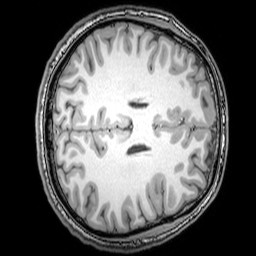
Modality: T1w
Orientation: axial
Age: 26
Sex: male
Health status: healthy
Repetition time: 0.081 s
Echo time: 0.037 s